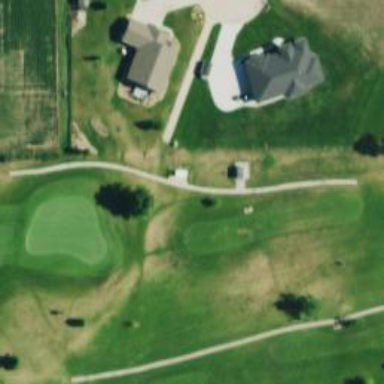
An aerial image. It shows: Pathway for golfing.